Question: Here's an image:

The HTML is in a php which is as follows:
'''
print "<p class = 'Back'>Epic Fail</p>";
print "<p>You forgot to put in your Username or Password.</p>";
'''
The CSS for the Back class and p is as follows:
'''
p.Back
{
font-size: 200px;
display: block;
text-align: left;
font-style: oblique;
}
p
{
font-size: 20px;
color: #292421;
font-family: Times;
}
'''
This is all wrapped in a div tag that has around 25px padding, why is there so much white space? It's a problem because it creates a scroll bar which I don't want and it doesn't look very good.
EDIT:
Here's the div:
'''
#login
{
background: #E0DFDB;
width: 1200px;
margin: auto;
}
'''
I'm using the latest version of Google Chrome (Sorry for not specifying)
The scroll bar is successfully removed by taking away the padding from the login div and the line-height. However, there is still the white space and I have thoroughly ran through all of my code to see if I've added anything to the p tag but I couldn't find anything. Is there a site where I can upload all of my code to show you guys?
RESULT:
Thanks guys, I decided to use the web dev tool that came with google chrome and IT TURNS OUT: THE MARGIN BY DEFAULT SOMEHOW GOT SET TO 200PX??!! so all I had to do was just set the margin for p to auto
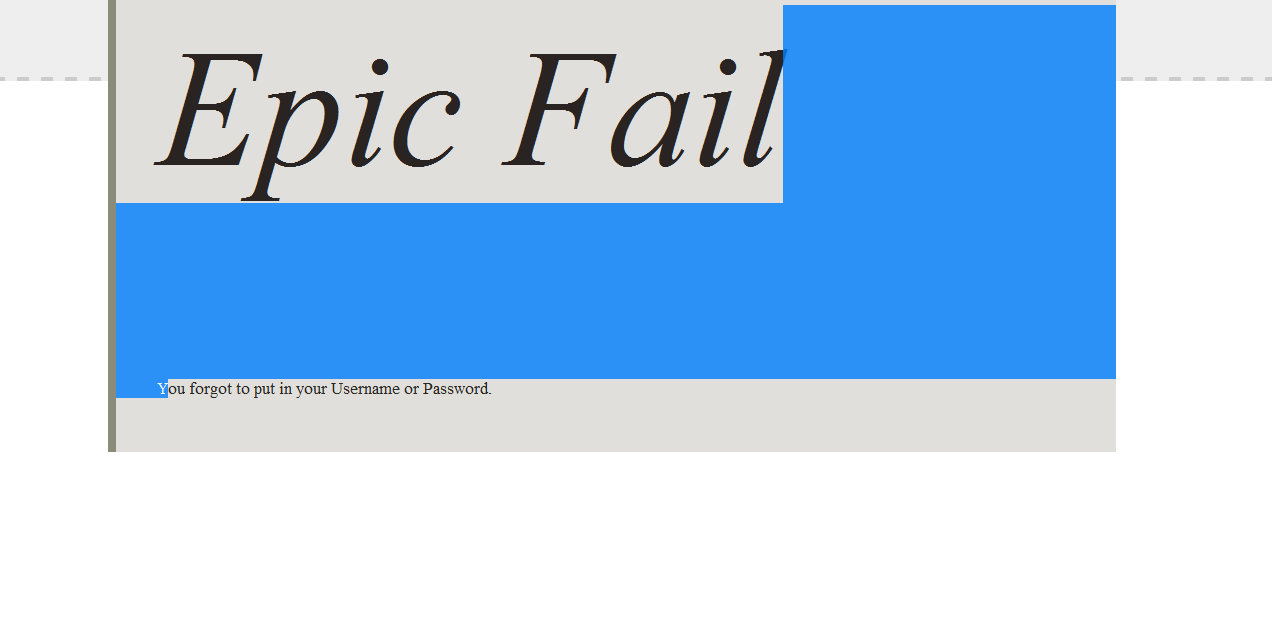
Answer: This happens because, by default, Chrome applies a style of '-webkit-margin-before: 1em; -webkit-margin-after: 1em' to 'p' elements. In your example, this would create a '200px' margin above and below the element. Setting 'margin: auto' or any other 'margin' value overrides this default.
Other browsers apply a default margin to 'p' elements in different ways: e.g. Firefox applies 'margin: 1em 0' which results in the same effect.
The margin does not appear on jsfiddle because they employ a reset stylesheet which gives 'p' elements 'margin: 0'.